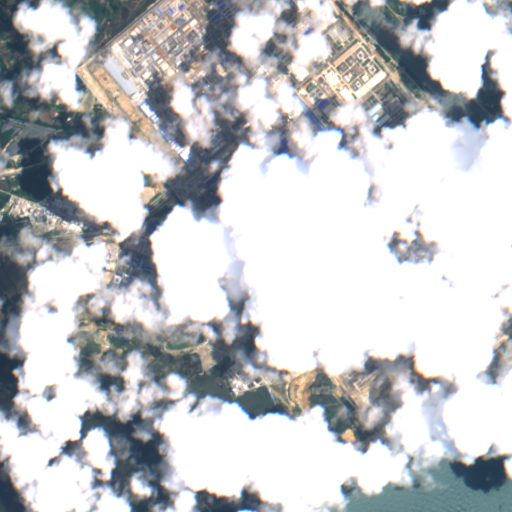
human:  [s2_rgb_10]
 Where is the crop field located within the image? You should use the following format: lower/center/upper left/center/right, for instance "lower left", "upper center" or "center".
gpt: The crop field is located in the upper center of the image.
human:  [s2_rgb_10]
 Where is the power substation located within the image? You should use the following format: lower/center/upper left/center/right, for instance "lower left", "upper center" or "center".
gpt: The power substation is located in the upper center of the image.
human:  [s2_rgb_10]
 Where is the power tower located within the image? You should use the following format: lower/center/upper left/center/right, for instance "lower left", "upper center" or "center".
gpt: The power tower is located in the upper center of the image.
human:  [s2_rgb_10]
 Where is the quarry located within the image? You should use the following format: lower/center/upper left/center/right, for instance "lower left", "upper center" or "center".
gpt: There is no quarry in the image.